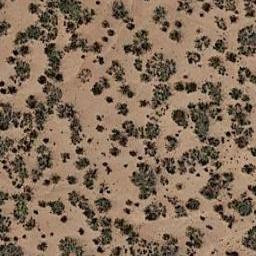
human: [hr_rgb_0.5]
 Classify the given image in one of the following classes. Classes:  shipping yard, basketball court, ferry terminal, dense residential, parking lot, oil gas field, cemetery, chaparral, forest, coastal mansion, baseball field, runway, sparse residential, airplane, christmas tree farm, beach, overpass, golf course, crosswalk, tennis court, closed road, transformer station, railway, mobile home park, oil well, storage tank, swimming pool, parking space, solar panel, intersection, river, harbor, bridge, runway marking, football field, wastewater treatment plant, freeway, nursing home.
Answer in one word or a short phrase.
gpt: chaparral